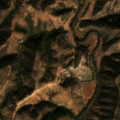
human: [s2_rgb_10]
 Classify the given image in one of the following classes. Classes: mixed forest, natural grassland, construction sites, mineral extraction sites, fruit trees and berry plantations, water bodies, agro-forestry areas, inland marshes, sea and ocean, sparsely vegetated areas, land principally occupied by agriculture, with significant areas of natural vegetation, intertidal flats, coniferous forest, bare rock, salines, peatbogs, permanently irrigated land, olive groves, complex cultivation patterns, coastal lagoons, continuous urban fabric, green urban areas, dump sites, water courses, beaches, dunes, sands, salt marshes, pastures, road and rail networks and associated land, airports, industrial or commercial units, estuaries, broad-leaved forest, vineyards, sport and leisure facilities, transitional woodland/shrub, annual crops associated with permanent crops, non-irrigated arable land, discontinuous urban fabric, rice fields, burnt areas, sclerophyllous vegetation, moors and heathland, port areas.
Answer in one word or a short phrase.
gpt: non-irrigated arable land, broad-leaved forest, transitional woodland/shrub